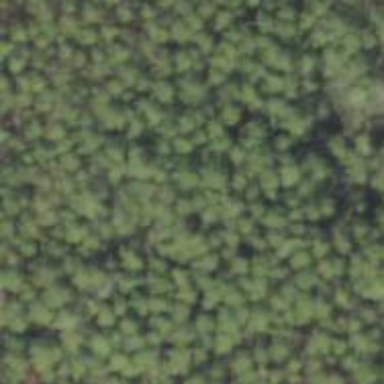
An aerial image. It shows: Woodland with needle-leaved trees.